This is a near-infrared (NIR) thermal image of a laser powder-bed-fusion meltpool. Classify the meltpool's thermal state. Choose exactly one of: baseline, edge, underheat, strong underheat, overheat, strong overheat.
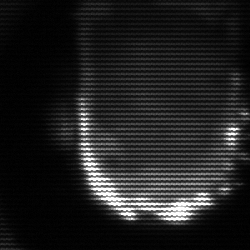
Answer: baseline